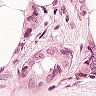
Metastatic tissue present: yes